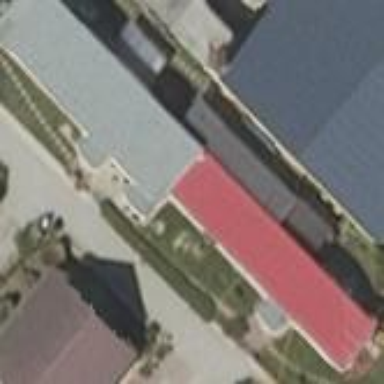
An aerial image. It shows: Shed.